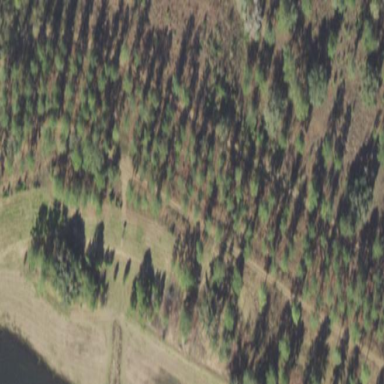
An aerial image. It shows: Forest dominated by needle-leaved trees.